Interaction volume radius: 10 \u00c5
Interaction volume height: 10 \u00c5
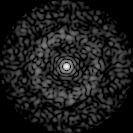
Disorder parameter: 0.8292